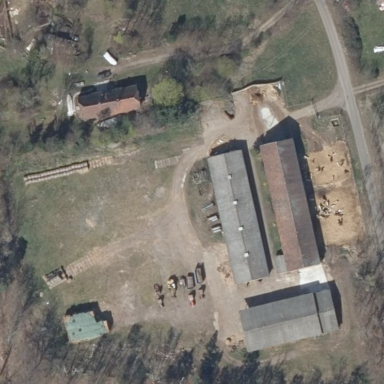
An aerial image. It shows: Farmyard area.